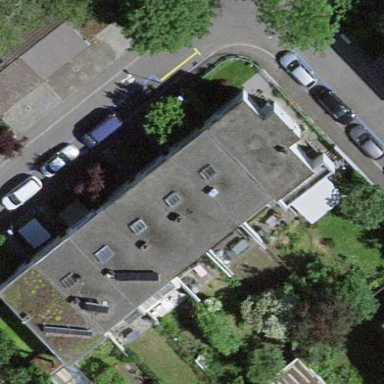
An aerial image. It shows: Terrace building.